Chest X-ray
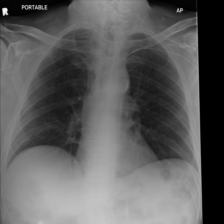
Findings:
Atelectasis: negative
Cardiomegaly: negative
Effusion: negative
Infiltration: negative
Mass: negative
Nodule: negative
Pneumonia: negative
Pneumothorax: negative
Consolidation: negative
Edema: negative
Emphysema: negative
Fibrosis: negative
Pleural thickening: negative
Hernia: negative